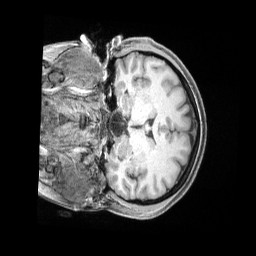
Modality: T1w
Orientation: coronal
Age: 32
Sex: female
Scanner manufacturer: siemens
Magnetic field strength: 3 T
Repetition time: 2 s
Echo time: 0.00211 s